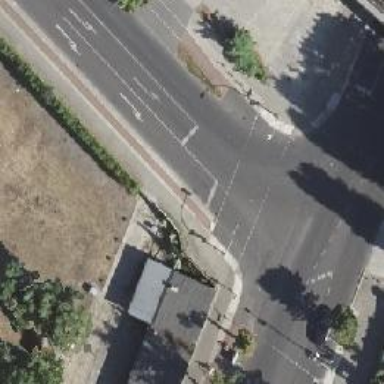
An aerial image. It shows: Road with traffic signals.